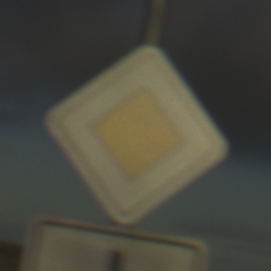
Verkehrszeichen: Vorfahrtsstrasse
Zusatzzeichen unten: VerlaufVorfahrtsstrasse8
Umgebung: Outdoor, Nature
Tageszeit: SunriseSunset
Wetter: PartlyCloudy
Licht: Natural
Jahreszeit: NotSpecified
Kontrast: HighContrast